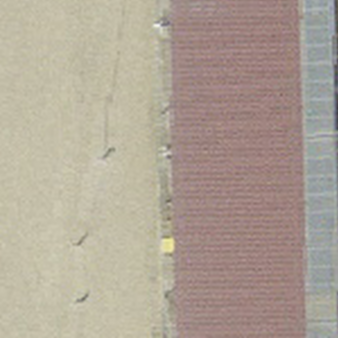
Label: other